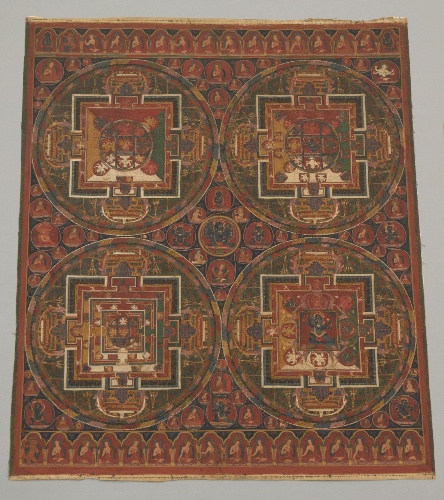
Date: 16th century
Object type: Tangka
Classification: Paintings
Medium: Distemper and ink on cloth
Culture: Tibet
Dimensions: 32 3/4 x 28 in. (83.2 x 71.1 cm)
Department: Asian Art
Credit line: Gift of Doris Rubin, in memory of Harry Rubin, 1989
Accession year: 1989
Repository: Metropolitan Museum of Art, New York, NY